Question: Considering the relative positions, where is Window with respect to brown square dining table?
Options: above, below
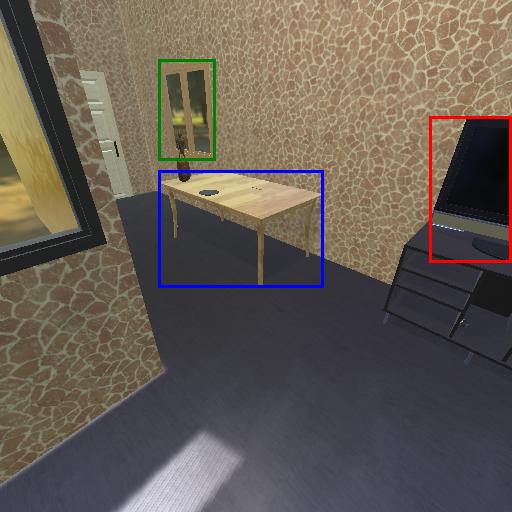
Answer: above